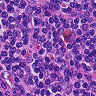
Metastatic tissue present: no